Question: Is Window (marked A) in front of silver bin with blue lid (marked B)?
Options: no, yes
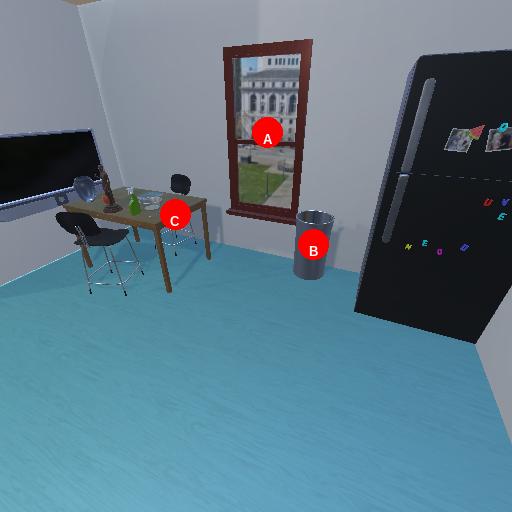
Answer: no